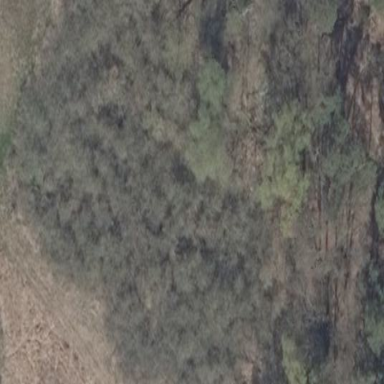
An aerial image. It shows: Patch of scrub vegetation.